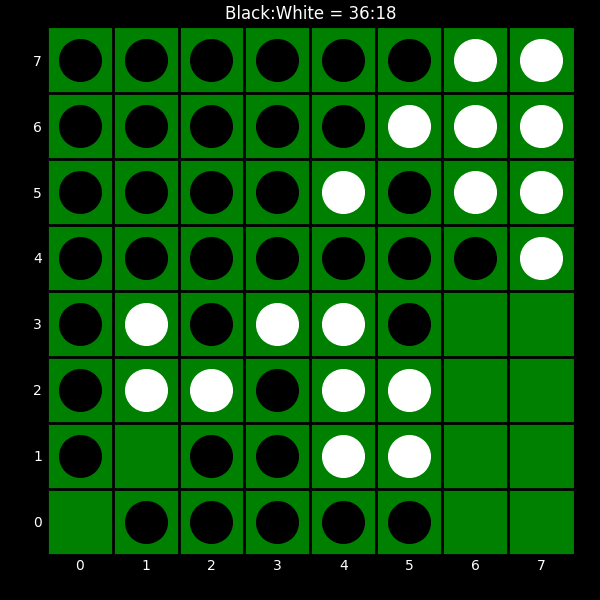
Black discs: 36
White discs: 18